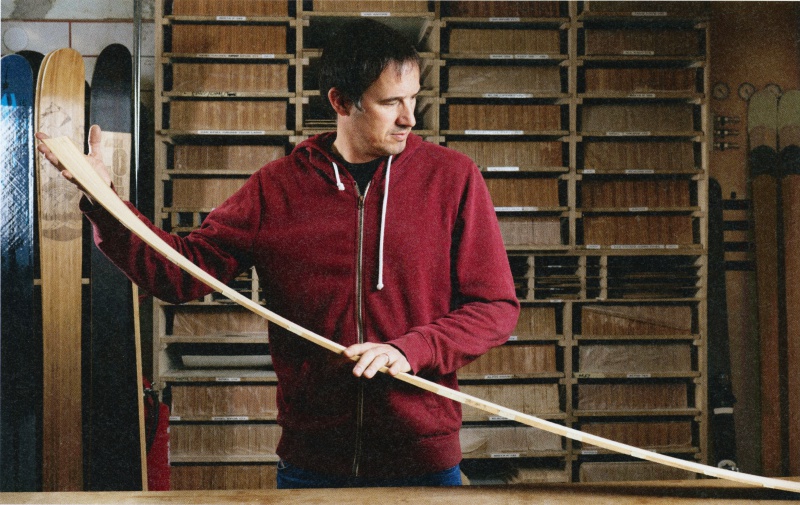
Institution: Servusmagazin
Schlagwörter: mann, weiß, braun, holz, tisch, rot, schnee, alt, regal, tresen, wand, band, gesicht, knoten, mensch, kalt, arbeit, schrank, biegung, geschäft, fischer, berge, modern, winter, material, handarbeit, sport, tuer, gestell, weste, ring, foto, beruf, stolz, baun, gebogen, kunst, neu, handwerk, handwerker, tischler, werkstatt, farbfoto, manufaktur, teuer, pullover, biegen, bugholz, lager, werkstadt, produktion, schie, ski, feuerlöscher, schi, herstellung, samuraischwert, heute, altmodisch, anfertigung, machen, handgemacht, arbei, schifahren, roter pullover, ski fahren, schimacher, holzbieger, custom schi, luxusprodukt, eins mit dem objekt, biegsam, atomic, biegsamkeit, ski verleih, mann holzlatte, skirohlinge, kaputzenshirt, skitischler